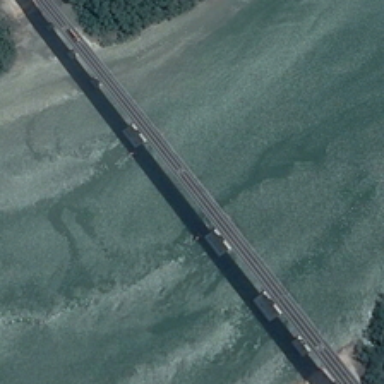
A bridge is on a river with some green trees in two sides of it .